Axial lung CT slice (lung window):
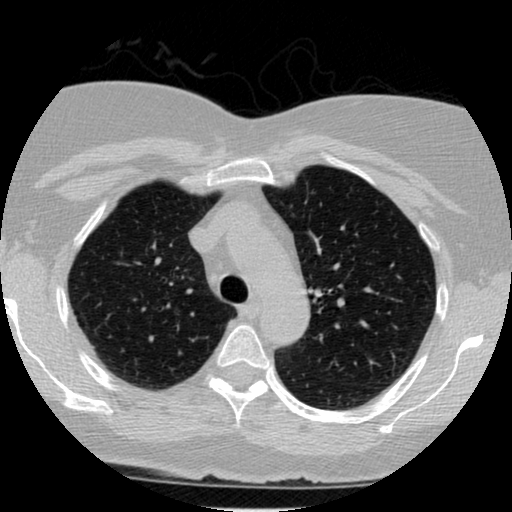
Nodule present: no